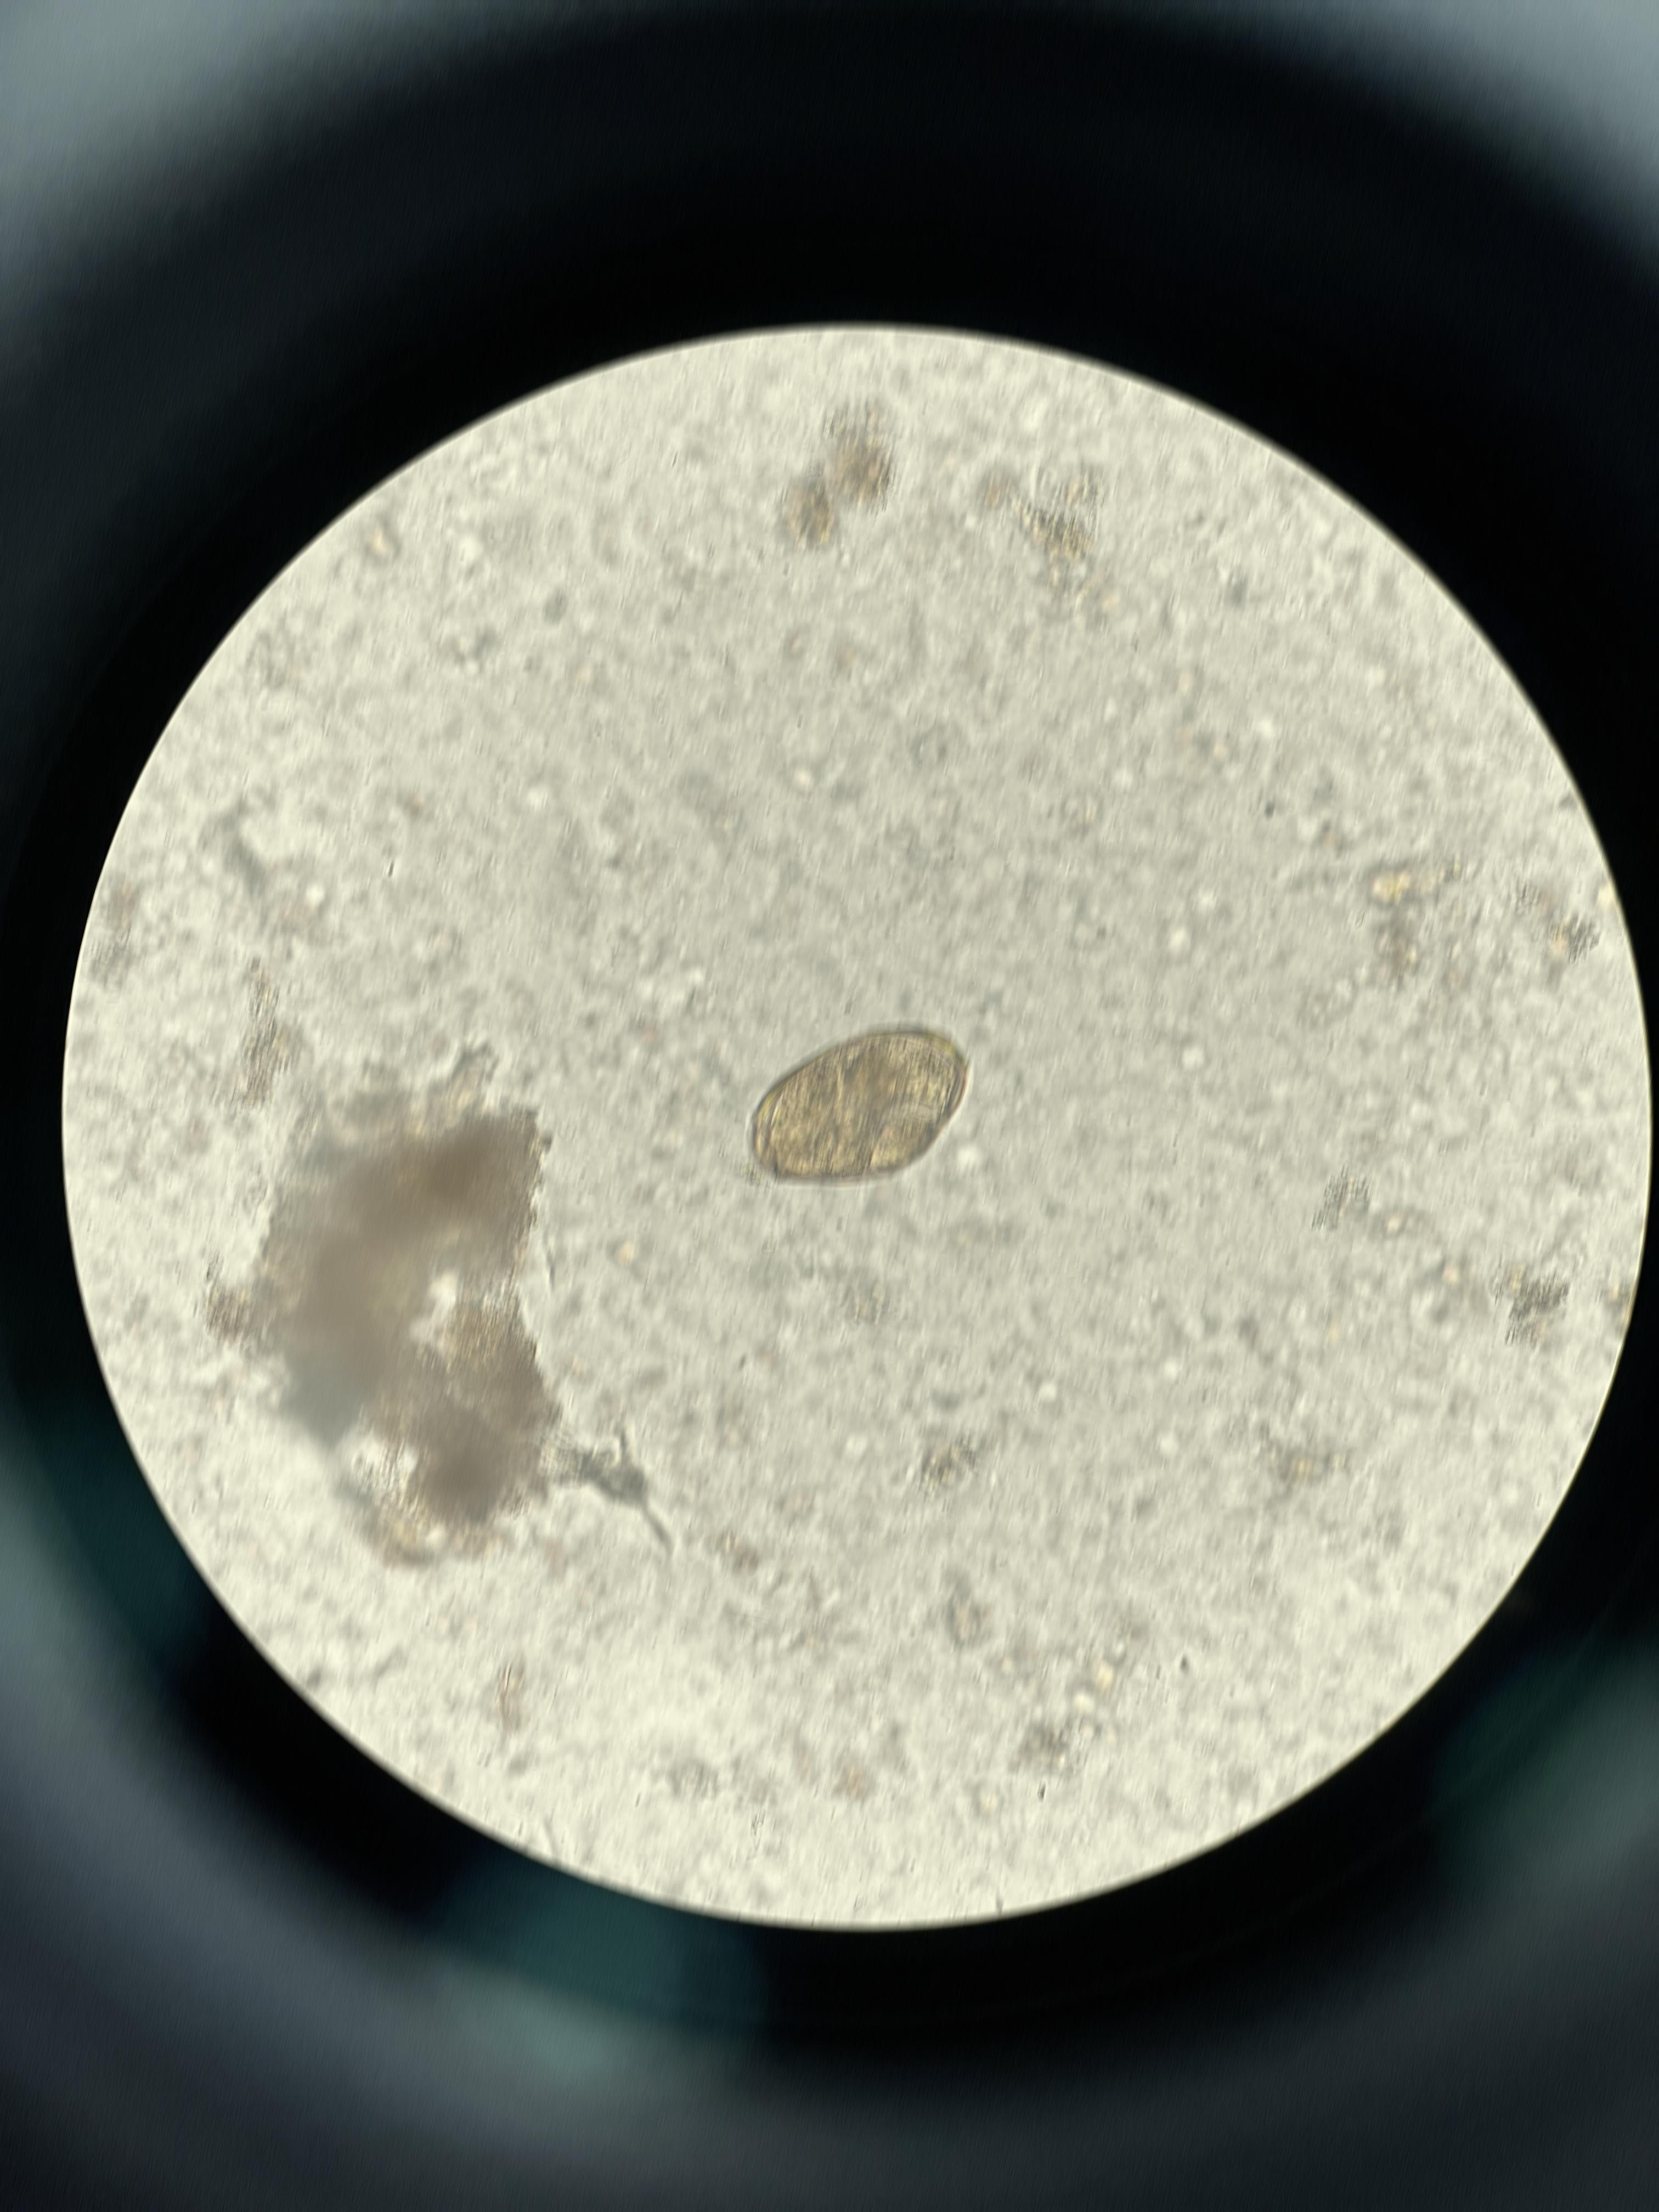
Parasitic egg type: Paragonimus spp